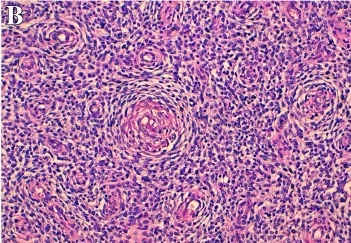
Histologic aspects of the ovarian tumors. B: the tumor cells are round to spindle with oval hyperchromatic nuclei and moderate cytological atypia. The tumor stroma showed numerous juxtaposed small arterioles with sometimes hyalinazed walls. Tumor cells surrounded these vessels in a striking whorling pattern (Hematoxylin and eosin stain x 200).
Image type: pathology (h&e)